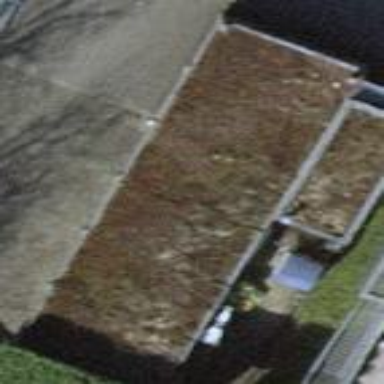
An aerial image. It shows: Building with flat grass-covered roof.